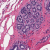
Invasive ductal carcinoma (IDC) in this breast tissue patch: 0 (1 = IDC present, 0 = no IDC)